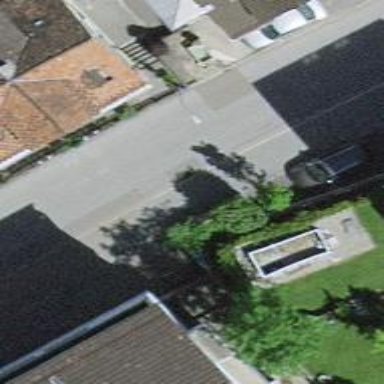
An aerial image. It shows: Power street cabinet.